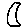
Label: moon